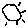
Label: sun